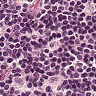
Metastatic tissue present: no